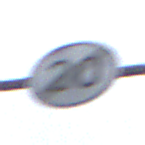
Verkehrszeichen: EndeGeschwindigkeit20
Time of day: MorningAfternoon
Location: Outdoor (Suburban)
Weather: Overcast
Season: NotSpecified
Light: Natural